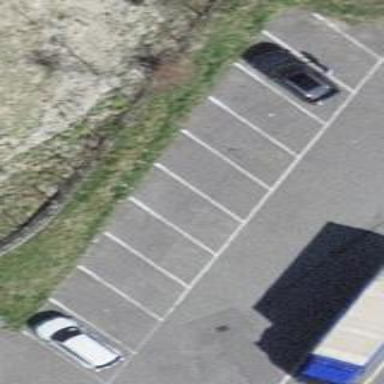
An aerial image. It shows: Parking area with surface.